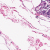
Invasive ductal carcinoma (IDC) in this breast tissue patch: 0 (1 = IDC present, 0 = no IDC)